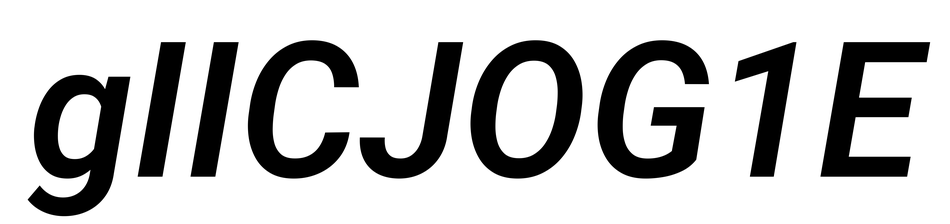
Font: Roboto-Italic_SemiBold_Italic